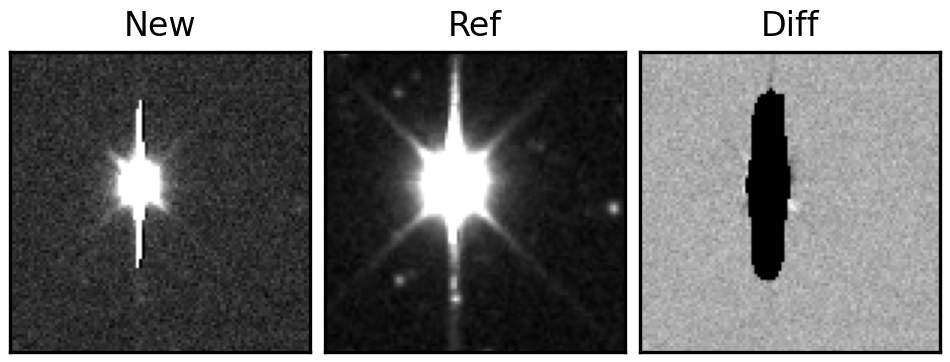
Label: bogus